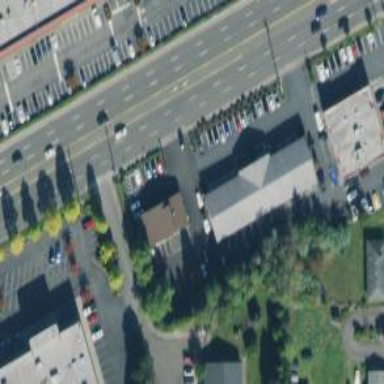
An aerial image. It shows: Car rental facility.